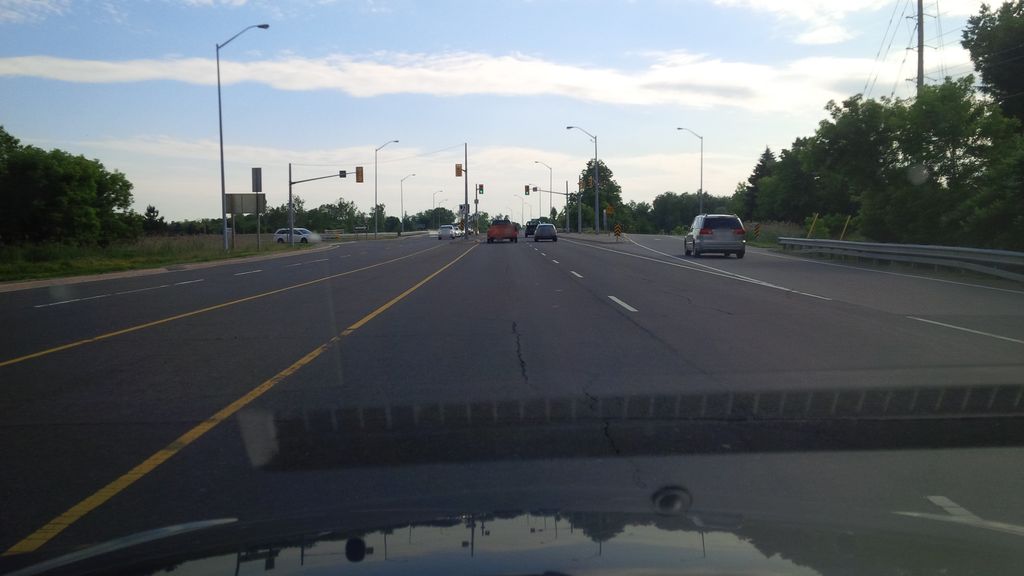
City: hamilton